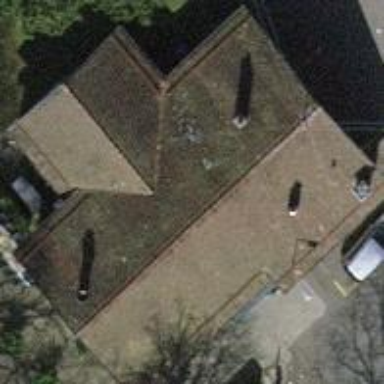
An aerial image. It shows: Retail building with gabled roof.